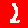
Digit: 2